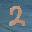
Label: 2